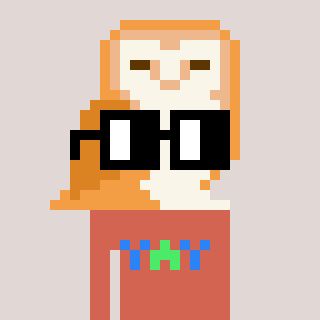
a pixel art character with square black glasses, a owl-shaped head and a peachy-colored body on a warm background